Question: I am plotting a forest plot in ggplot2 and am having issues with the ordering of the labels in the legend matching the order of the labels in the data set. Here is my code below.
## data code
'''
d<-data.frame(x=c("Co-K(W) N=720", "IH-K(W) N=67", "IF-K(W) N=198", "CO-K(B)N=78", "IH-K(B) N=13", "CO=A(W) N=874","D-Sco Ad(W) N=346","DR-Ad (W) N=892","CE_A(W) N=274","CO-Ad(B) N=66","D-So Ad(B) N=215","DR-Ad(B) N=123","CE-Ad(B) N=79"),
y = rnorm(13, 0, 0.1))
d <- transform(d, ylo = y-1/13, yhi=y+1/13)
d$x <- factor(d$x, levels=rev(d$x)) # reverse ordering
'''
## forest plot code
'''
credplot.gg <- function(d){
# d is a data frame with 4 columns
# d$x gives variable names
# d$y gives center point
# d$ylo gives lower limits
# d$yhi gives upper limits
require(ggplot2)
p <- ggplot(d, aes(x=x, y=y, ymin=ylo, ymax=yhi,group=x,colour=x,)) +
geom_pointrange(size=1) +
theme_bw() +
scale_color_discrete(name="Sample") +
coord_flip() +
theme(legend.key=element_rect(fill='cornsilk2')) +
guides(colour = guide_legend(override.aes = list(size=0.5))) +
geom_hline(aes(x=0), colour = 'red', lty=2) +
xlab('Cohort') + ylab('CI') + ggtitle('Forest Plot')
return(p)
}
credplot.gg(d)
'''
This is what I get. As you can see the labels on the y axis matches the labels in the order that it is in the data. However, it is not the same order in the legend. I'm not sure how to correct this. This is my first time creating a plot in ggplot2. Any feedback is well appreciated.Thanks in advanced

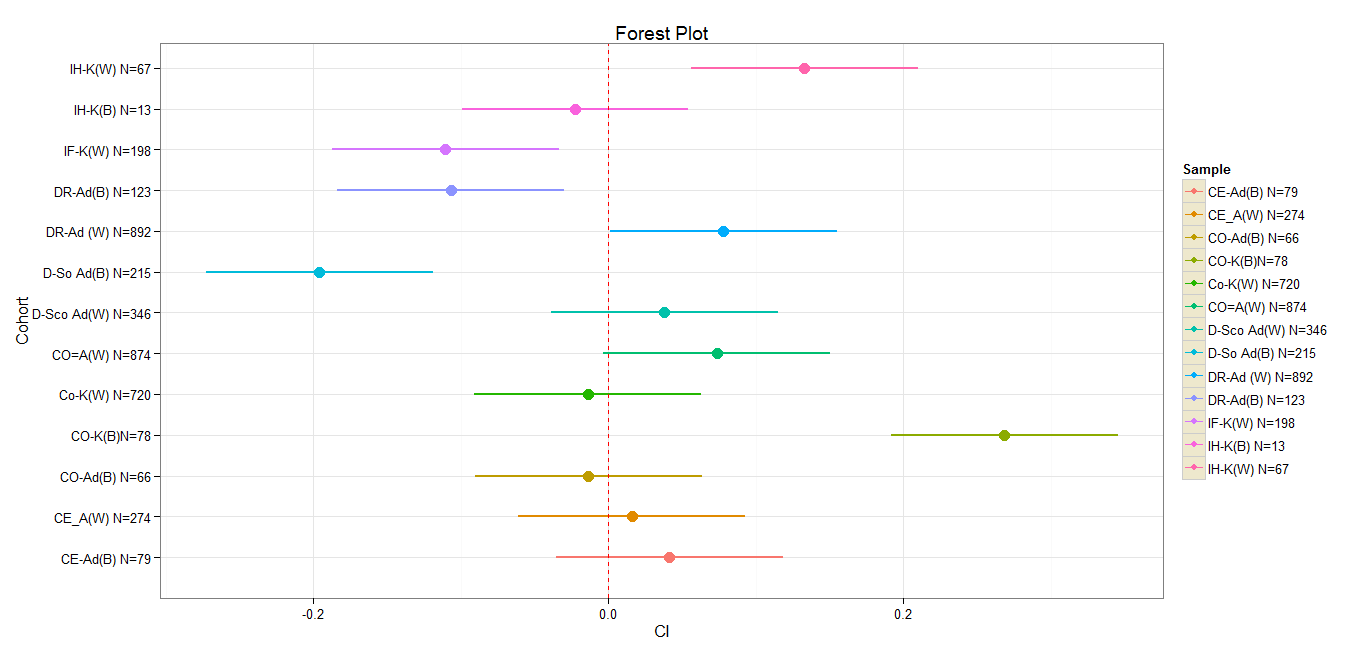
Answer: Nice plot, especially for a first 'ggplot'! I've not tested, but I think all you need is to add 'reverse=TRUE' inside your 'colour''s 'guide_legend'(found this in the <URL>.
If I were to make one more comment, I'd say that ordering your vertical factor by numeric value often makes comparisons easier when alphabetical order isn't particularly meaningful. (Though maybe your alpha order is meaningful.)